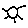
Label: sun